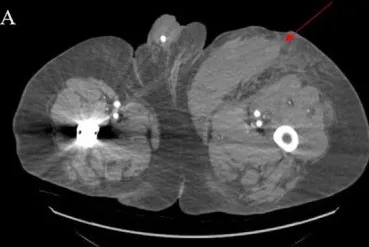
(A) 15 x 6 x 5.6-cm left anterior medial thigh hematoma (red arrow).
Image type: radiology (ct)